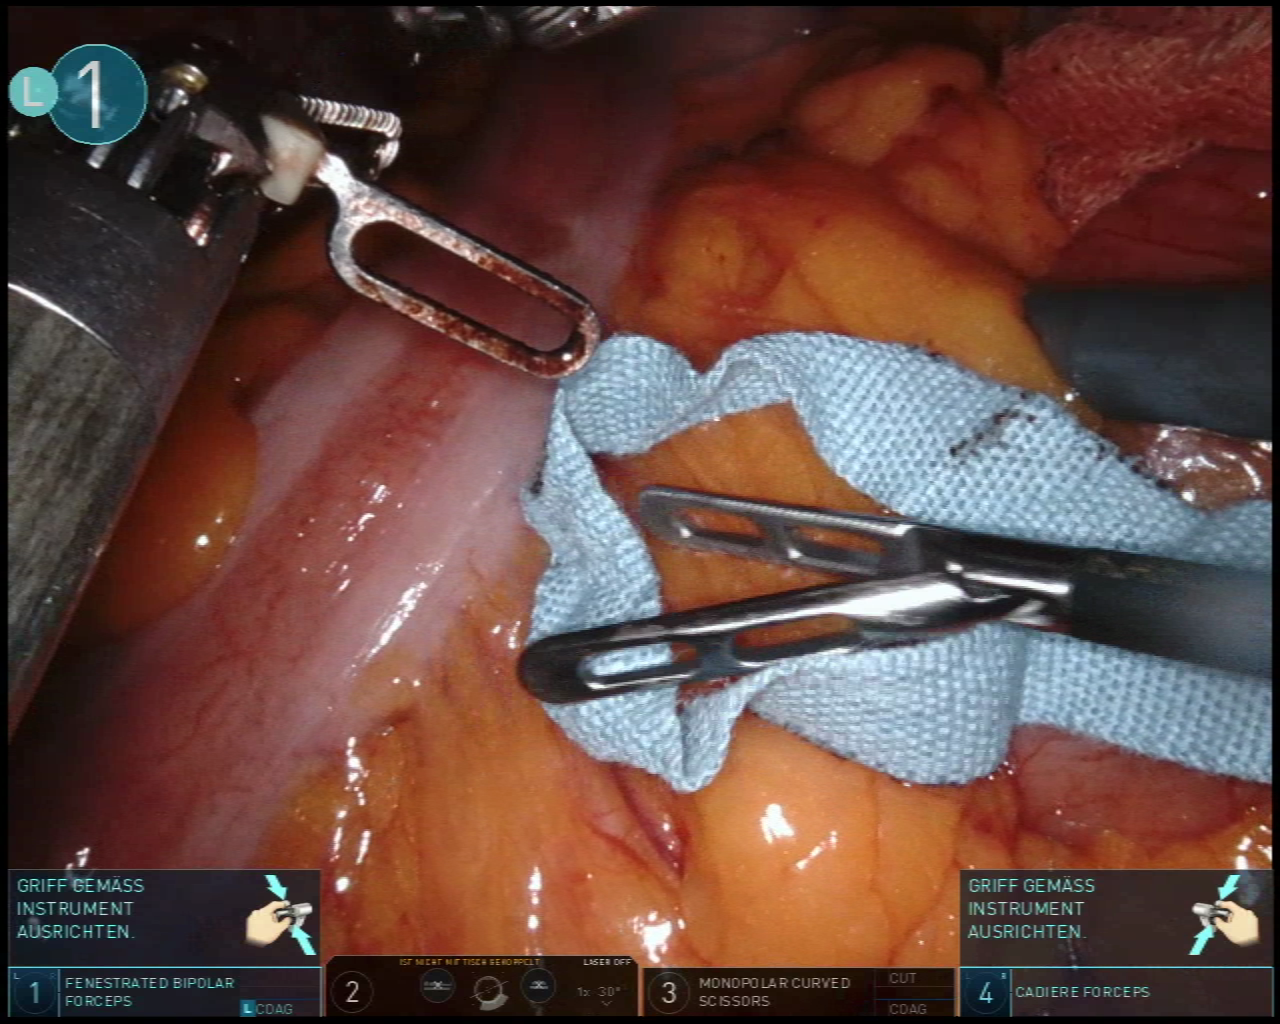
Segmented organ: colon
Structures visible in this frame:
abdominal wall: yes
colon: yes
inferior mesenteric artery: no
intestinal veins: no
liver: no
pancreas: no
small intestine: no
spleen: no
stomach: no
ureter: no
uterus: no
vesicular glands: no